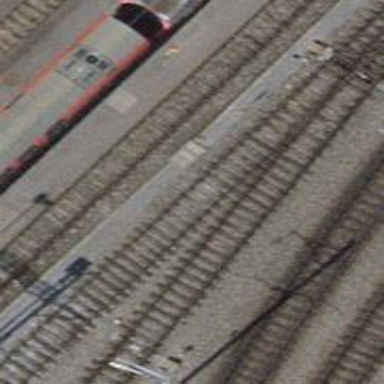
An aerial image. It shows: Rail yard with electrified rails and single track.